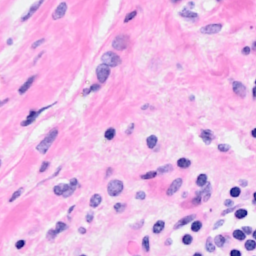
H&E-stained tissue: Breast